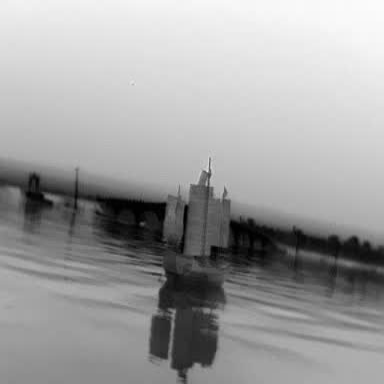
There is a sailboat in the infrared image.